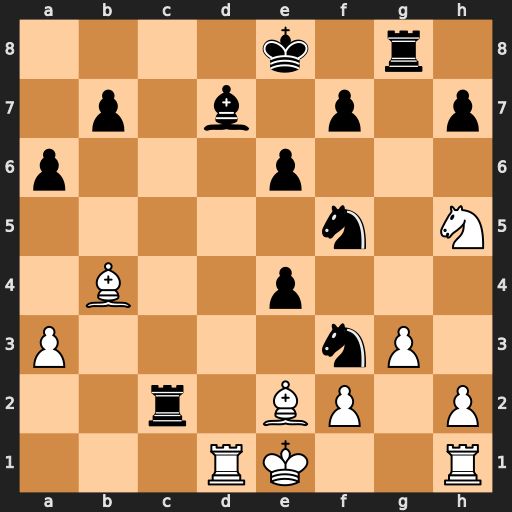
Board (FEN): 4k1r1/1p1b1p1p/p3p3/5n1N/1B2p3/P4nP1/2r1BP1P/3RK2R
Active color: w
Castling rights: K
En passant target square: -
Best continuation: Bxf3 exf3 Nf6+